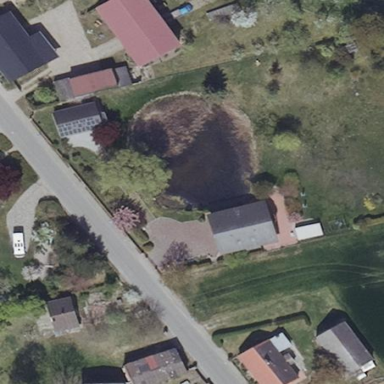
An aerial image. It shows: Pond with natural water.